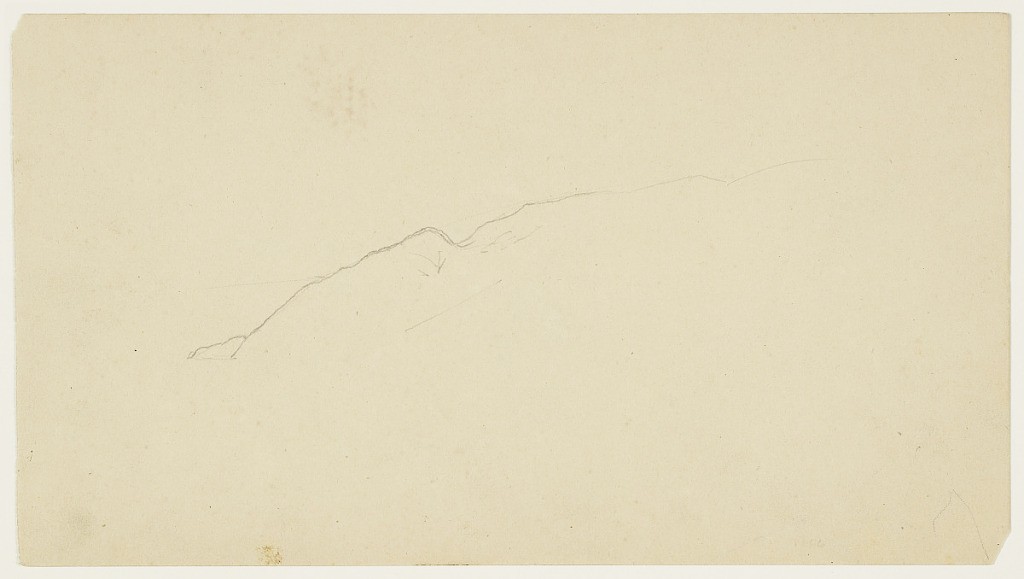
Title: Portion of a Hill
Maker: Frederic Edwin Church, American, 1826–1900
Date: possibly 1866
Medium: Graphite on tan wove paper
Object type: Drawing
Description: Landscape sketch showing the contour of a hill or mountain range. Generally rounded in form, the hill descends to the left, where a small subsidiary peak interrupts this downward slope. Faint suggestion of a horizon visible in the background at left.